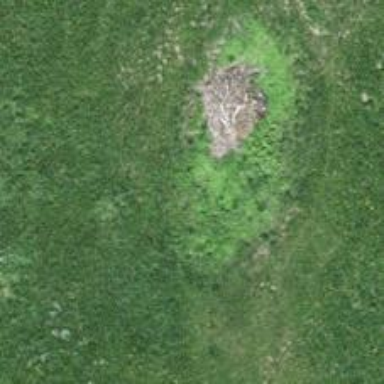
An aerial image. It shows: Sinkhole in the natural landscape.